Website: walmart
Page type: address-validator
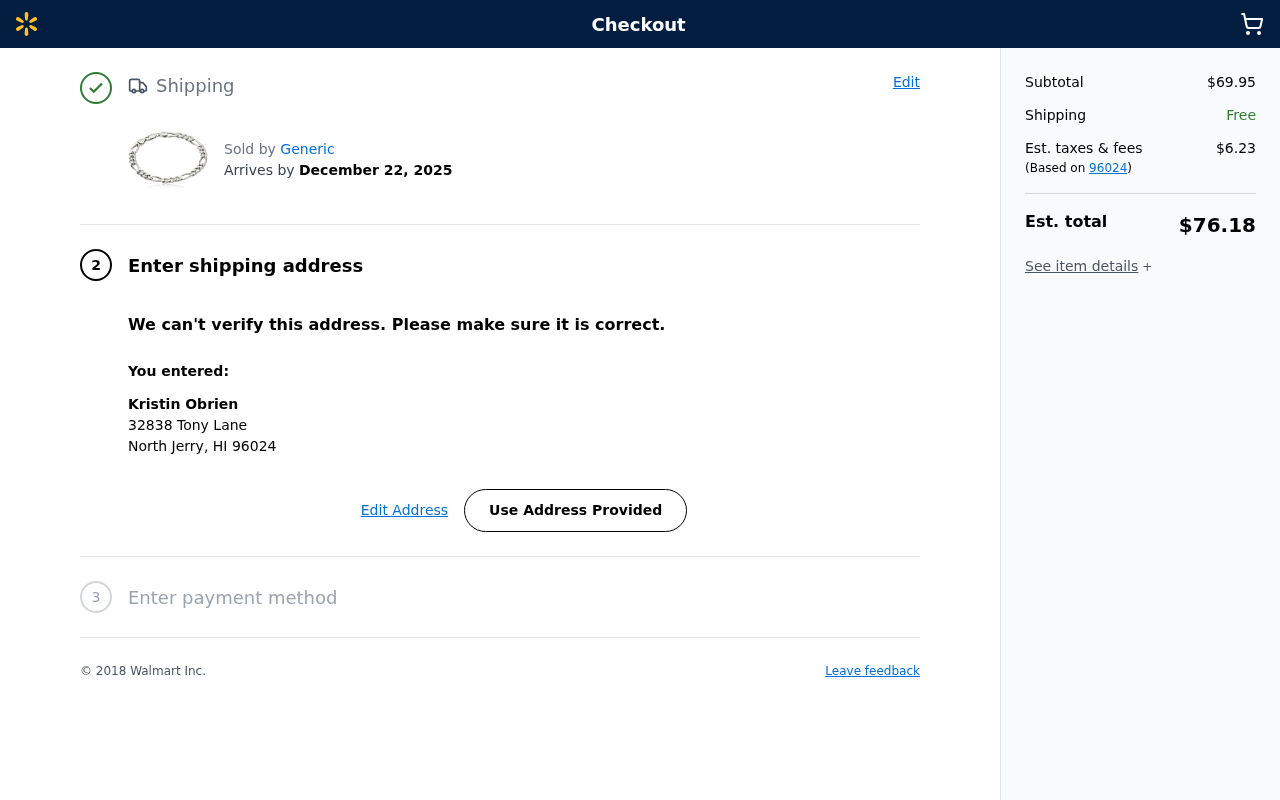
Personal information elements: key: PII_CITY_STATE_ZIP
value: North Jerry, HI 96024
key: PII_FULLNAME
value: Kristin Obrien
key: PII_POSTCODE
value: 96024
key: PII_STREET
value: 32838 Tony Lane
Product elements: key: PRODUCT1_BRAND
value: Generic
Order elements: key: ORDER_DELIVERY_DATE
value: December 22, 2025
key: ORDER_SUBTOTAL
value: $69.95
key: ORDER_SHIPPING_COST
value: Free
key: ORDER_TAX
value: $6.23
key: ORDER_TOTAL
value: $76.18